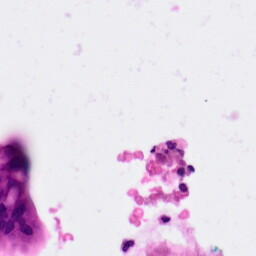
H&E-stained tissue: Pancreatic